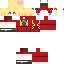
A female human skin with pale skin, wearing blonde long hair dressed in a red hoodie and red pants, featuring a closed mouth.